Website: bh-photo
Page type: account-selection
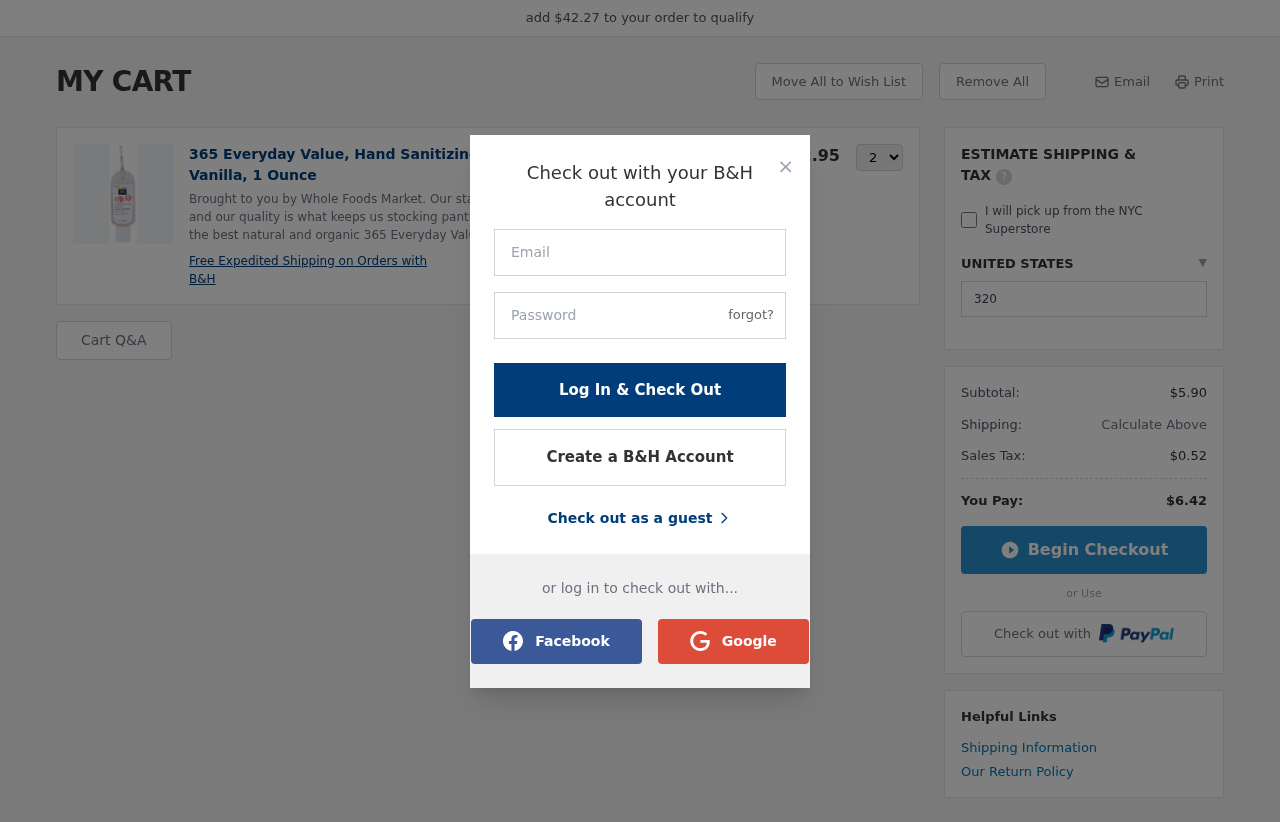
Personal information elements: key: PII_COUNTRY
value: UNITED STATES
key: PII_LOGIN_USERNAME
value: christopher_booker
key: PII_POSTCODE
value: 32021
Product elements: key: PRODUCT1_DESC
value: Brought to you by Whole Foods Market.  Our standards are what set us apart, and our quality is what keeps us stocking pantries, fridges and freezers with the best natural and organic 365 Everyday Valu
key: PRODUCT1_NAME
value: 365 Everyday Value, Hand Sanitizing Gel Peppermint Vanilla, 1 Ounce
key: PRODUCT1_PRICE
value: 2.95
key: PRODUCT1_QUANTITY
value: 2
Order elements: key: ORDER_SUBTOTAL
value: $5.90
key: ORDER_TAX
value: $0.52
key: ORDER_TOTAL
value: $6.42
Other elements: key: AMOUNT_TO_QUALIFY
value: $42.27